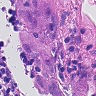
Metastatic tissue present: yes